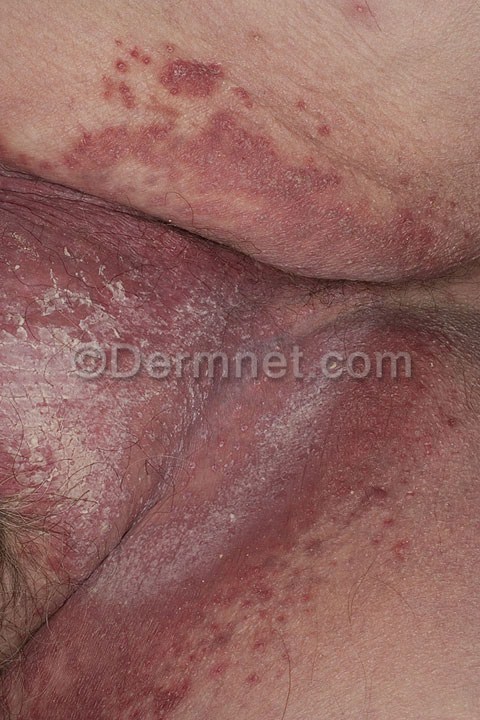
Disease: Tinea Ringworm Candidiasis and other Fungal Infections